Question: I have a iPad app for which I created a category for one of the View Controllers; how can I access some labels on a Storyboard for that View Controller from the category?
This is the code from the category:
'''
if( ([highValue compare: zero] == NSOrderedDescending) && ([lowValue compare: nines] == NSOrderedAscending) &&
([computedAverageValue compare:zero] == NSOrderedDescending)) { // if there are NO new books, don't display anything
oHighPriceNew.text = [formatter stringFromNumber: highValue];
oLowPriceNew.text = [formatter stringFromNumber: lowValue];
oAveragePriceNew.text = [formatter stringFromNumber: computedAverageValue];
}
'''
This is the error for all three labels:
> Use of undeclared identifier 'oHighPriceNew'
They are declared and connected in the View Controller...

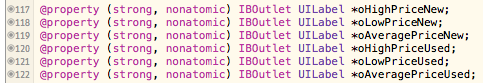
Answer: You need to refer the properties either with
'''
self.oHighPriceNew.text = [formatter stringFromNumber: highValue];
self.oLowPriceNew.text = [formatter stringFromNumber: lowValue];
self.oAveragePriceNew.text = [formatter stringFromNumber:computedAverageValue];
'''
or
'''
_oHighPriceNew.text = [formatter stringFromNumber: highValue];
_oLowPriceNew.text = [formatter stringFromNumber: lowValue];
_oAveragePriceNew.text = [formatter stringFromNumber:computedAverageValue];
'''